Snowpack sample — Snodgrass Mountain, Crested Butte, Colorado (2/4/25, 12:06 PM MST)
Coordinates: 38.923, -106.968
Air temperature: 35 °F
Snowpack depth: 80 cm
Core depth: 10 cm
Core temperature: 32 °F
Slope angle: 14°, slope face: 78°
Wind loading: low
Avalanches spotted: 0
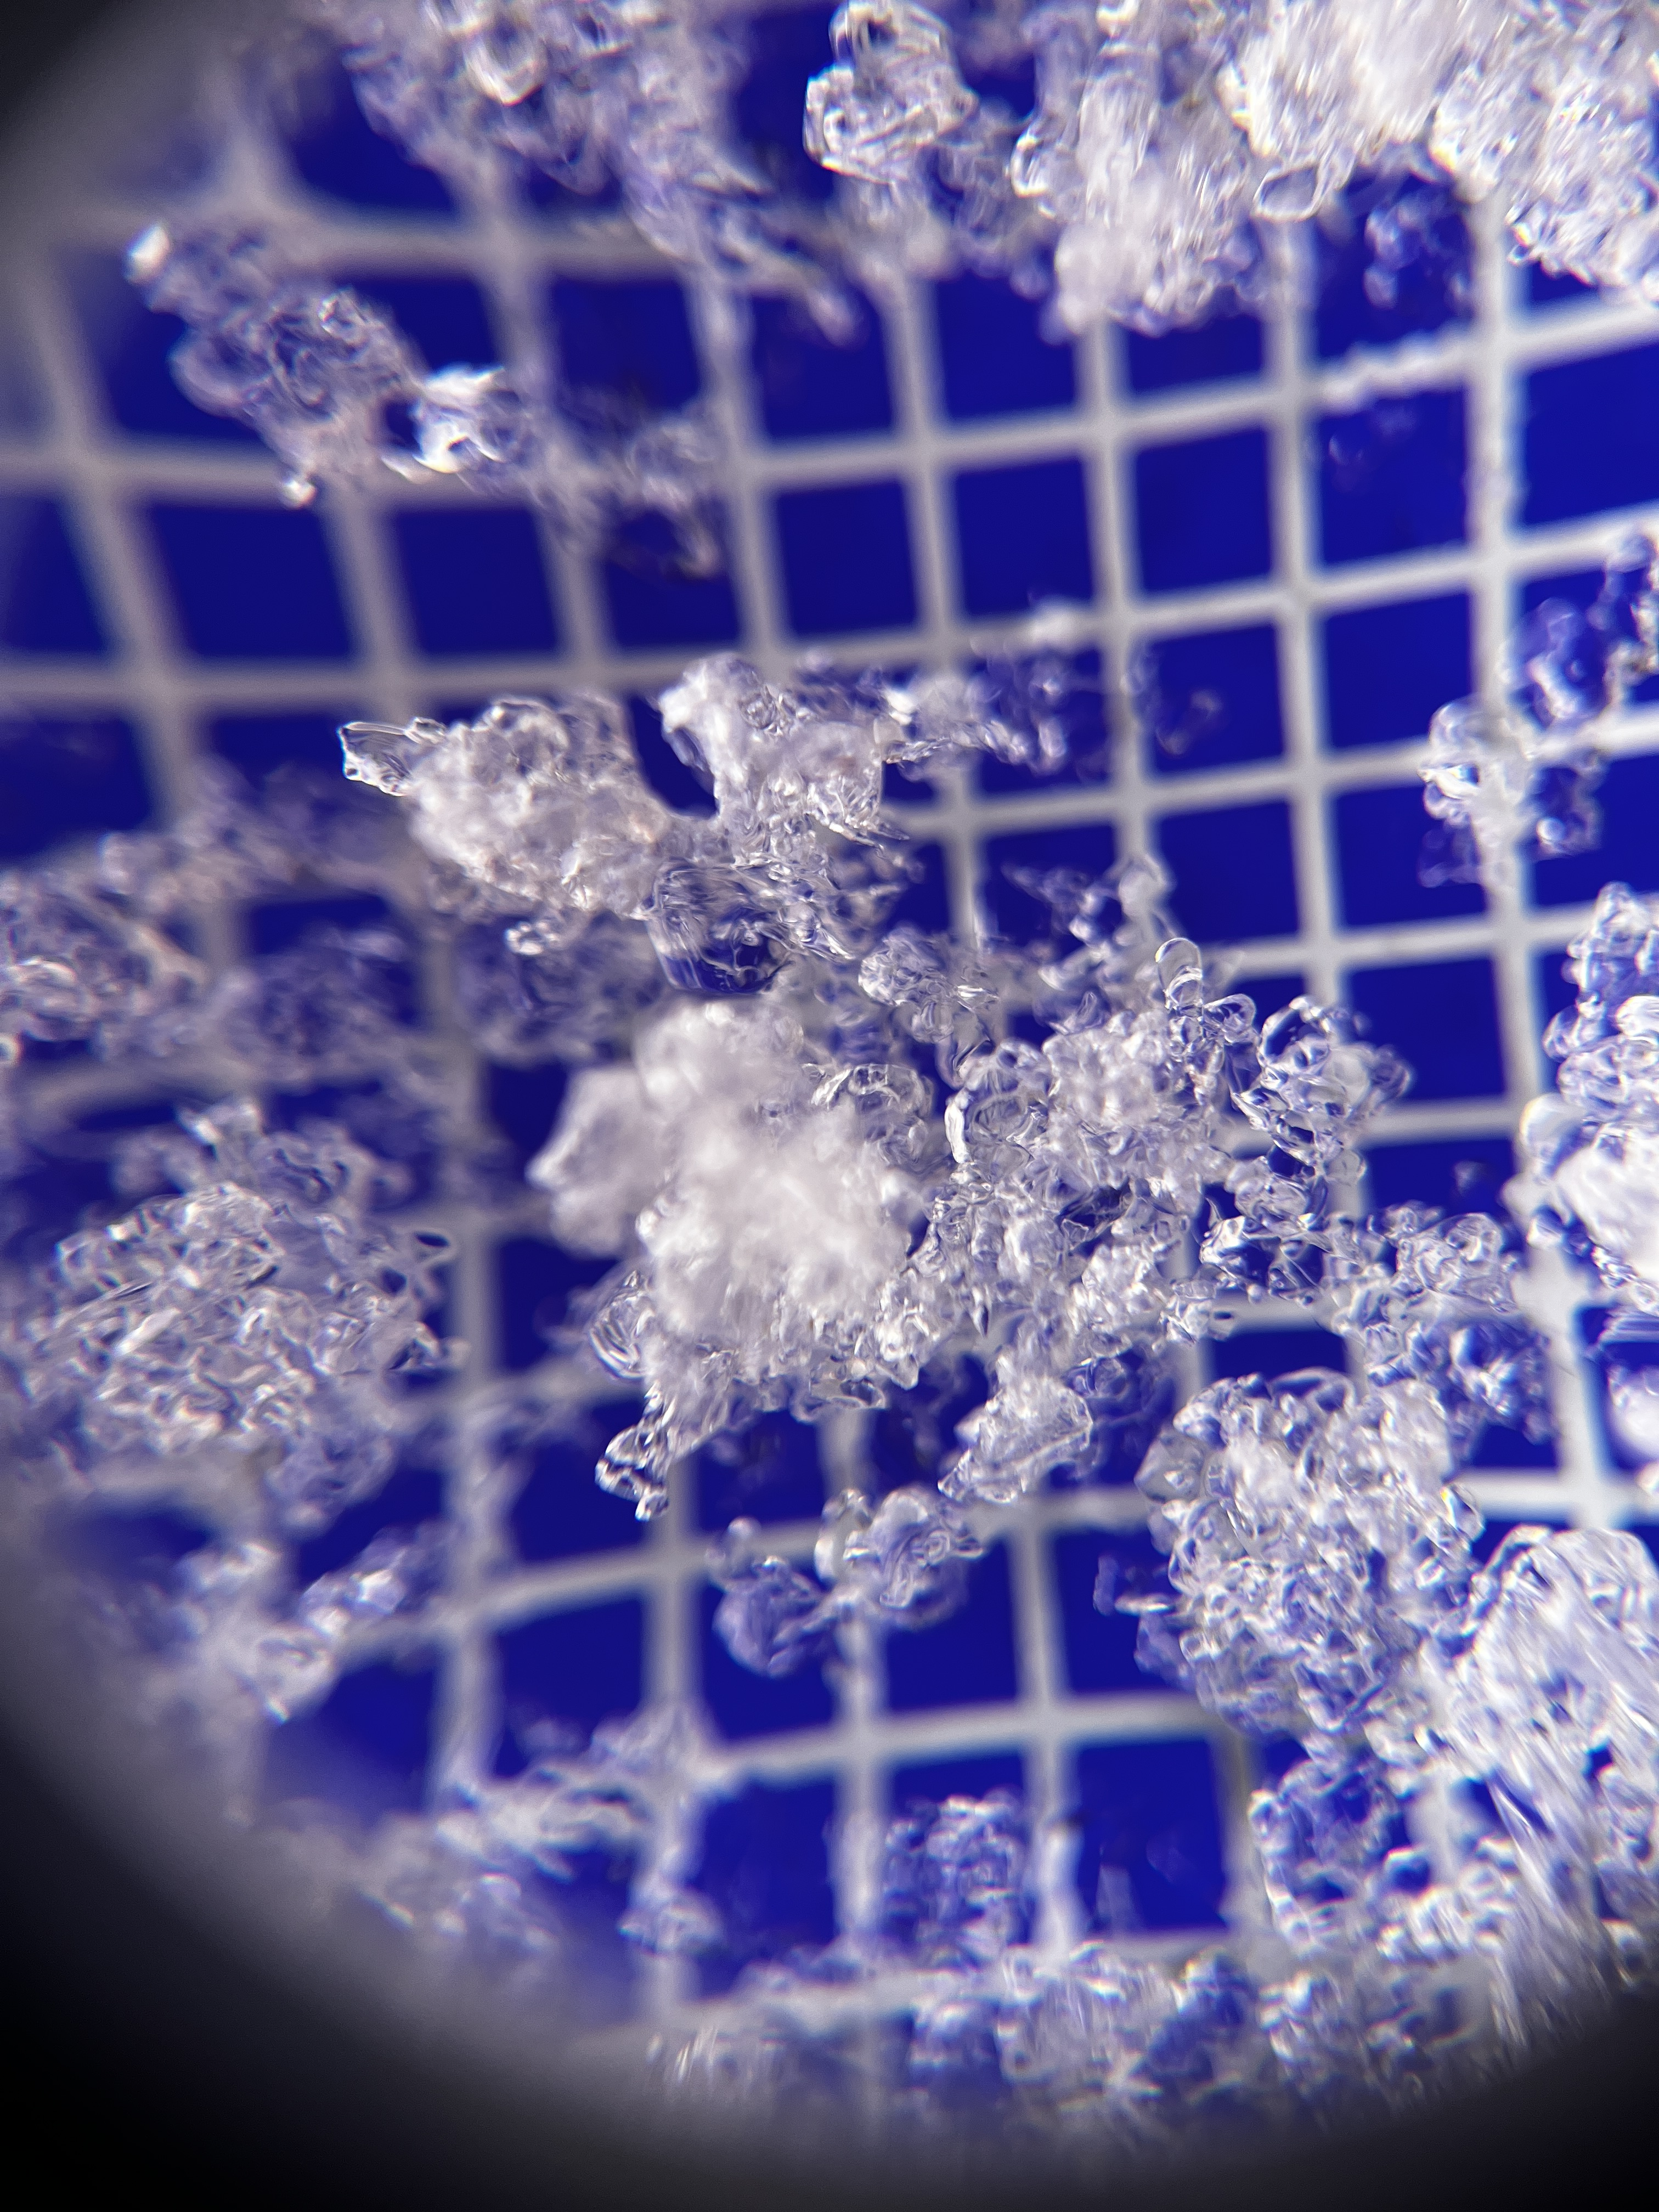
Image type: magnified_profile
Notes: No avalanches nearby, unusually warm weather for the last month reported by residents, Collected 25 yards from treeline